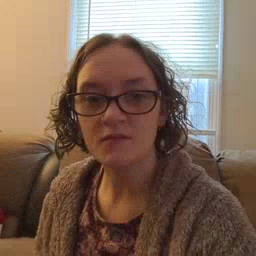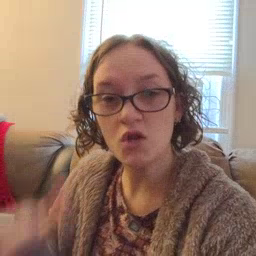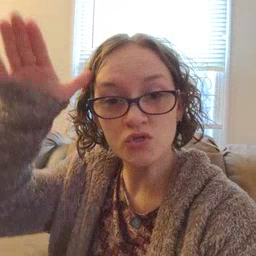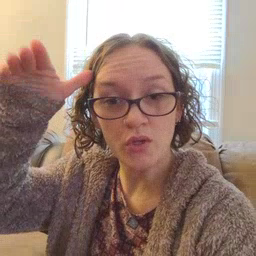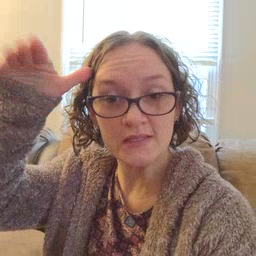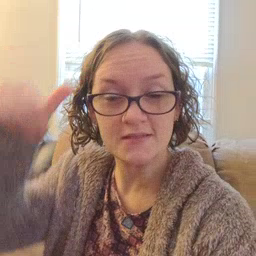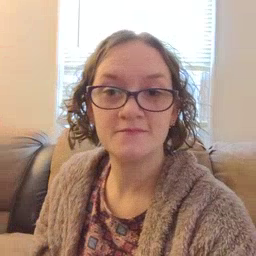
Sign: donkey